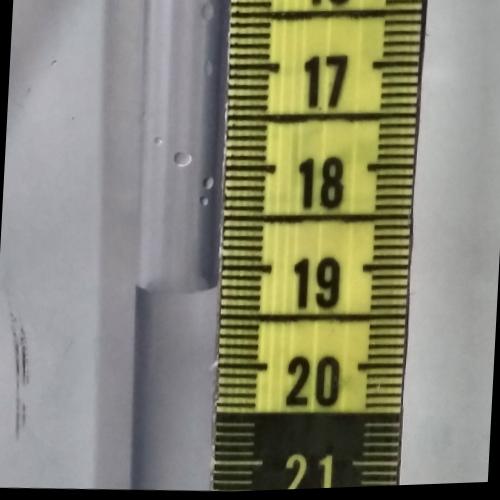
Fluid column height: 19.2 cm